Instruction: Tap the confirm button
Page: seats
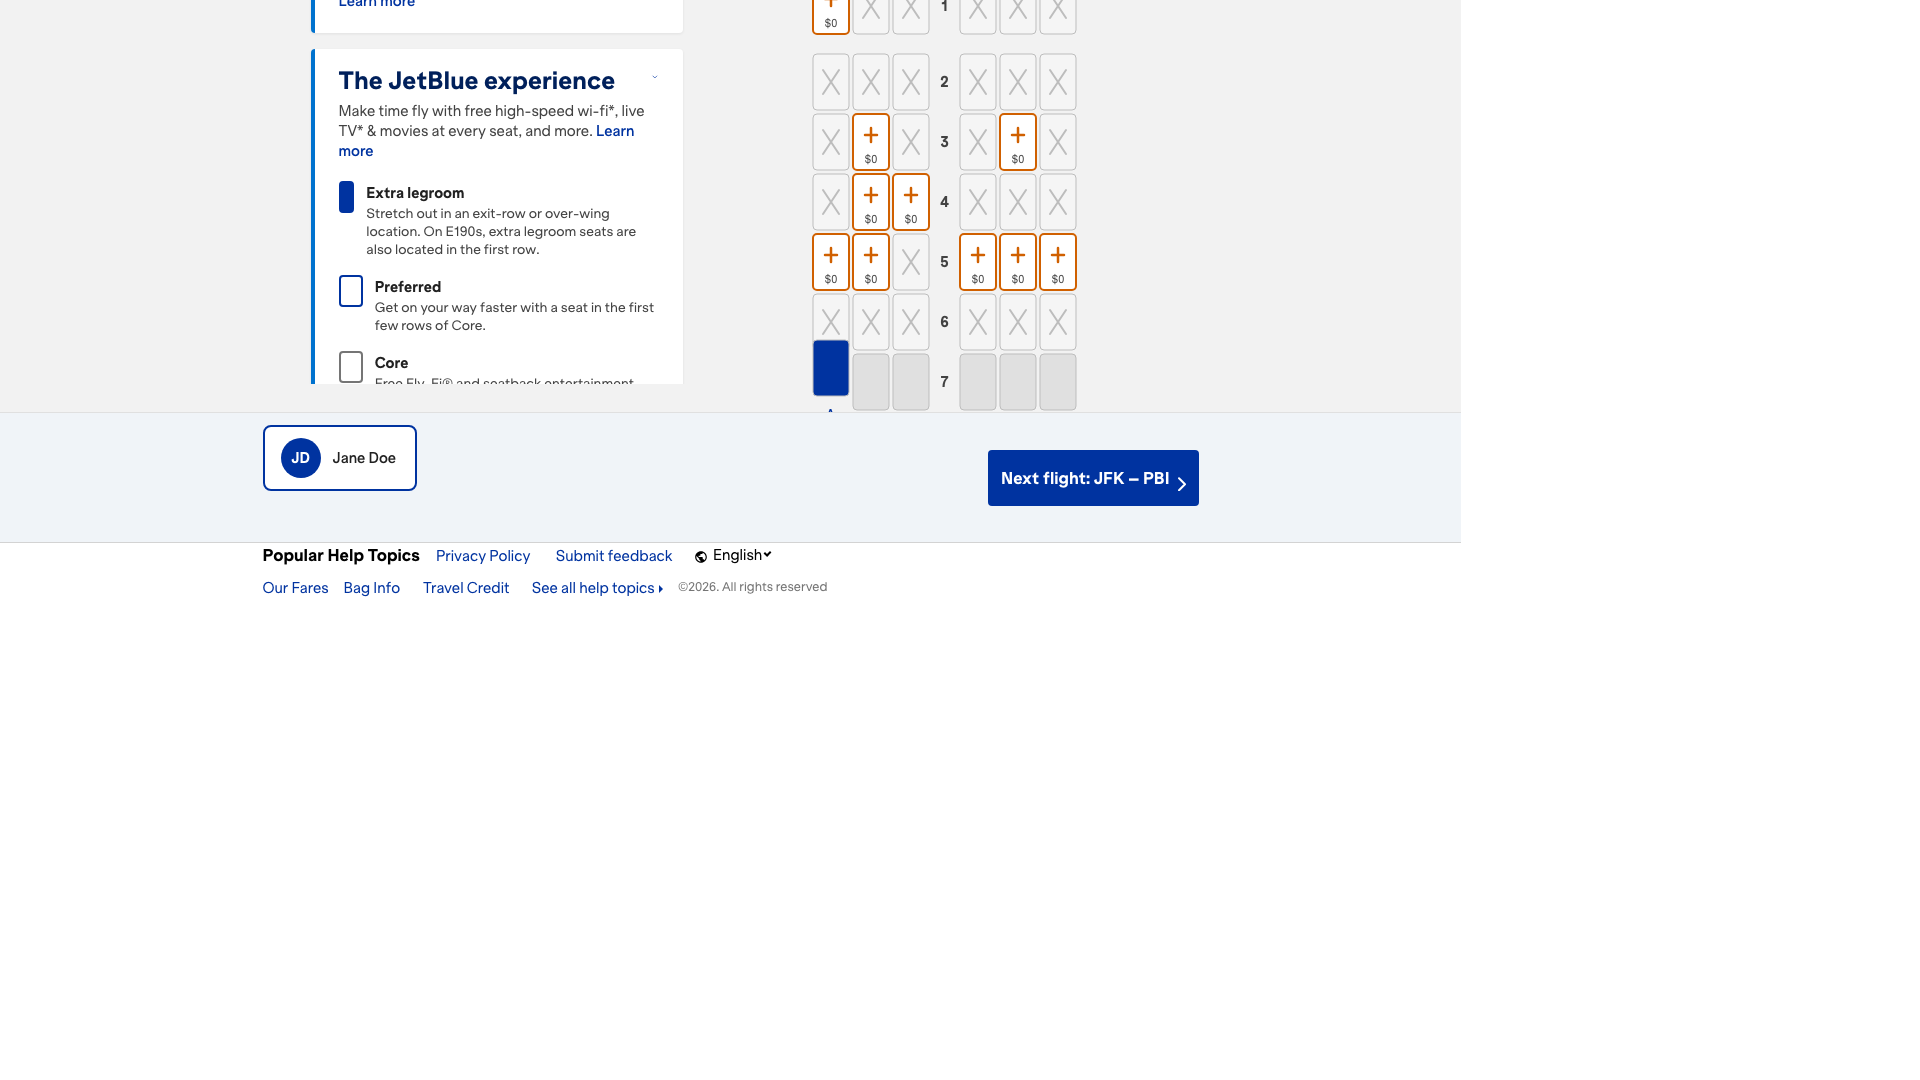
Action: click